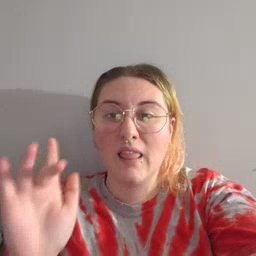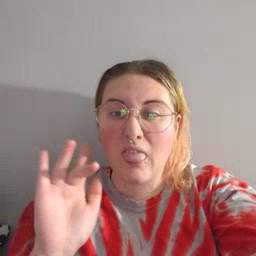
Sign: yucky